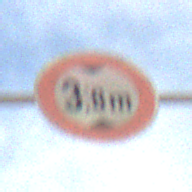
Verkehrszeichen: TatsaechlicheHoehe
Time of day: MorningAfternoon
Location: Outdoor (Urban)
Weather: PartlyCloudy
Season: NotSpecified
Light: Natural